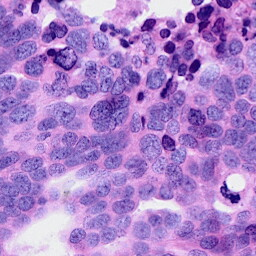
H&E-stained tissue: Ovarian